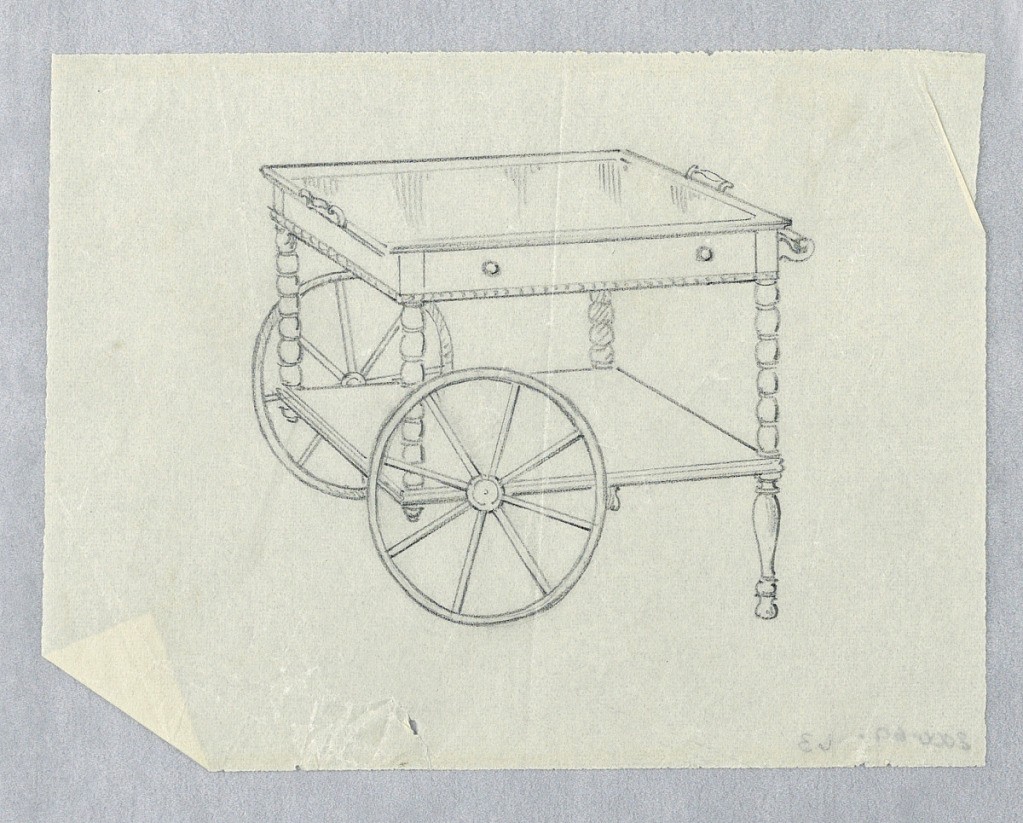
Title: Design for Rolling Serving Table with Two Legs
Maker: A.N. Davenport Co.
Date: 1900–05
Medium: Graphite on thin cream tracing paper
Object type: Drawing
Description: Narrow rectangular body fitted with top tray with its own handles, shelf at front raised on 4 straight turned legs; conforming lower shelf attached and supported by 2 large bicycle wheels on left and 2 baluster-like legs on right; long horizontal steering handles attach at side of body.